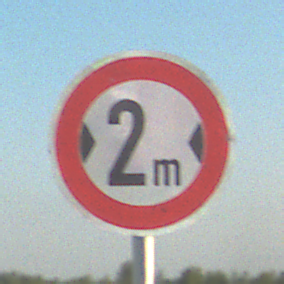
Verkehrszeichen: TatsaechlicheBreite2
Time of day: SunriseSunset
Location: Outdoor (Beach)
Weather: Clear
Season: NotSpecified
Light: Natural